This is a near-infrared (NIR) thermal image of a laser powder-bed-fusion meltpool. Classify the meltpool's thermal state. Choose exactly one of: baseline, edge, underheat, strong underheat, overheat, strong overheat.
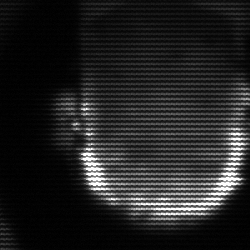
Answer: baseline